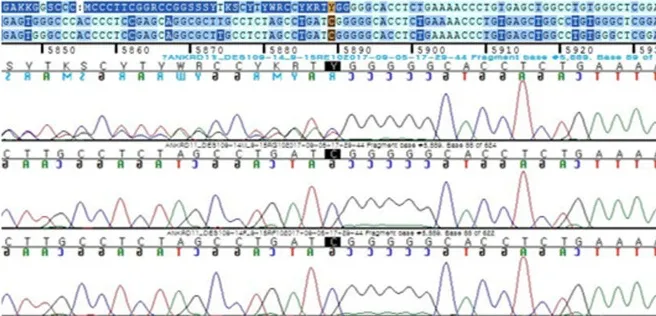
(A) Electropherograms of the patient 1 and his parents. A de novo heterozygous frameshift mutation at position 5889 (c.5889del) in the ANKRD11 gene was found in the patient 1 and was not inherited from his parents.
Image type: electrography (ekg)